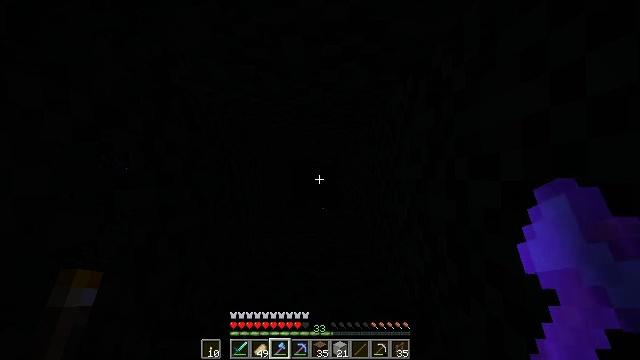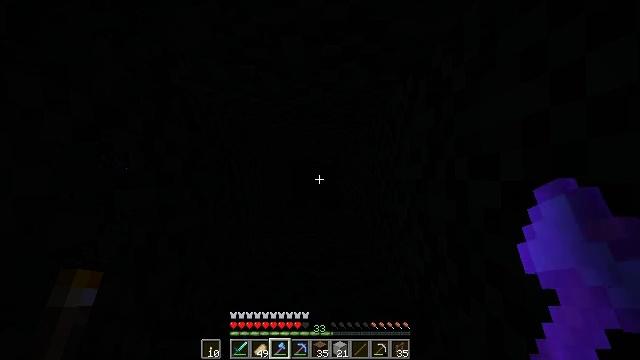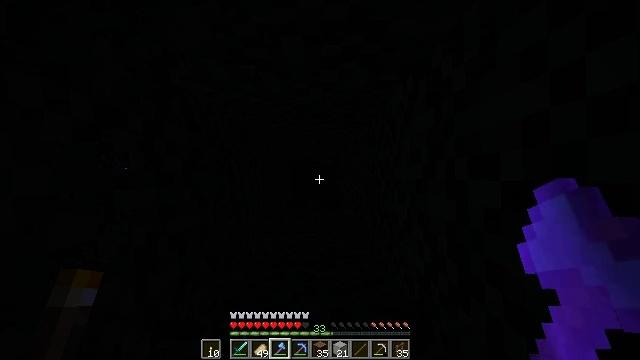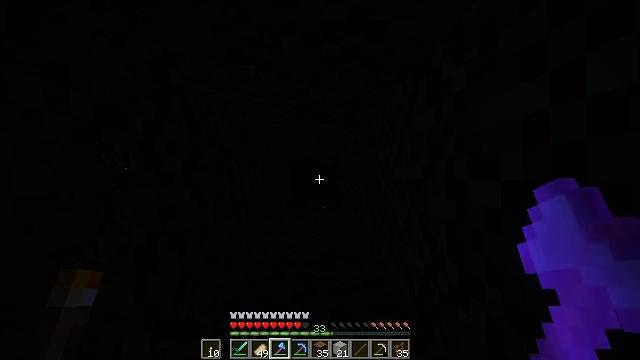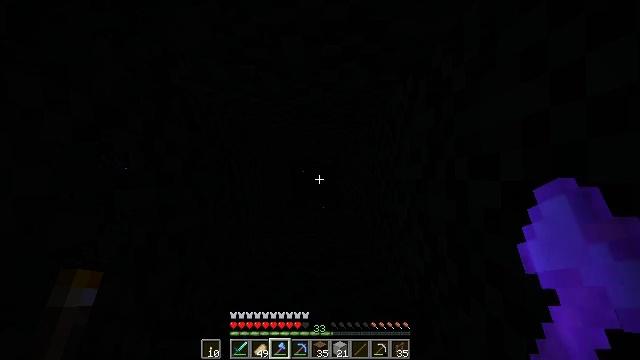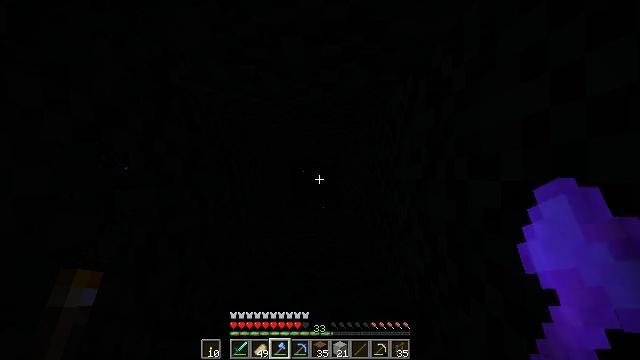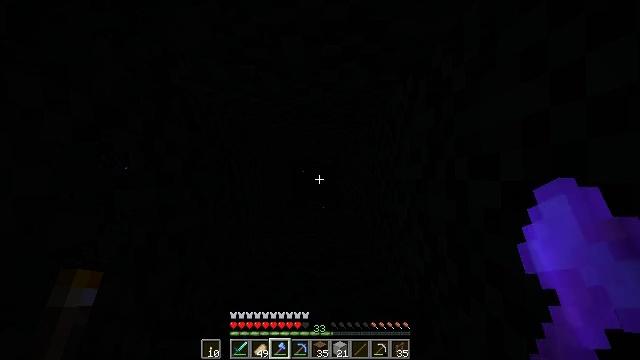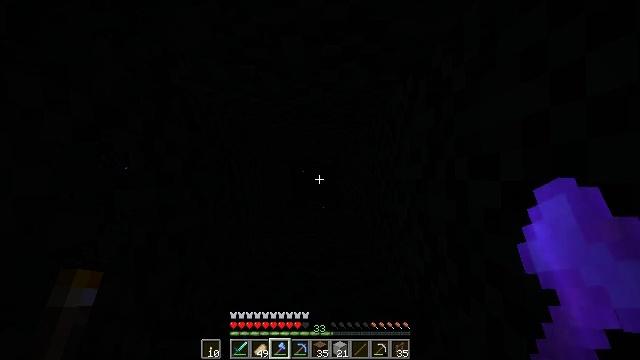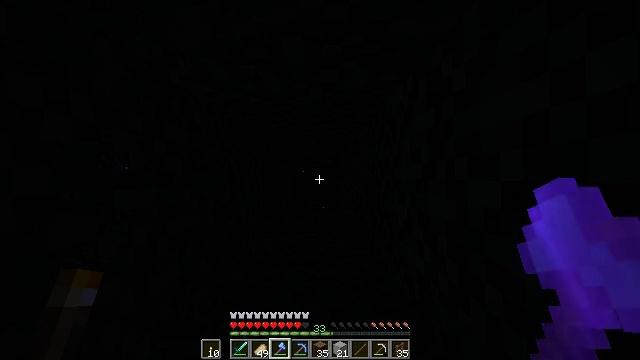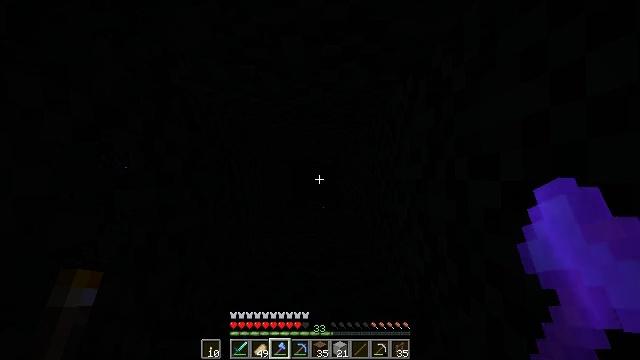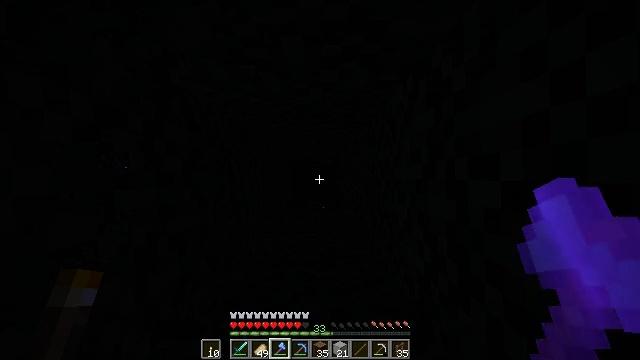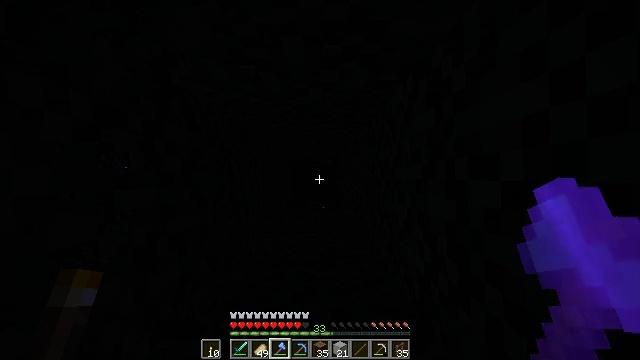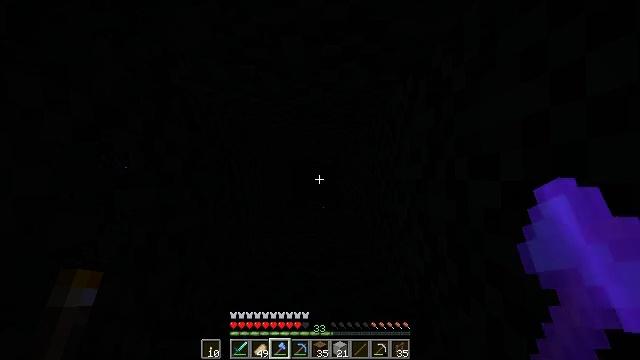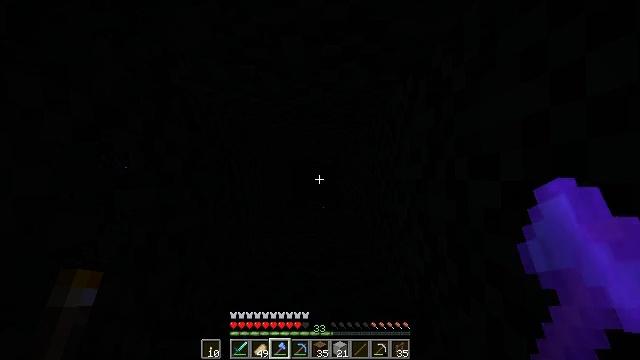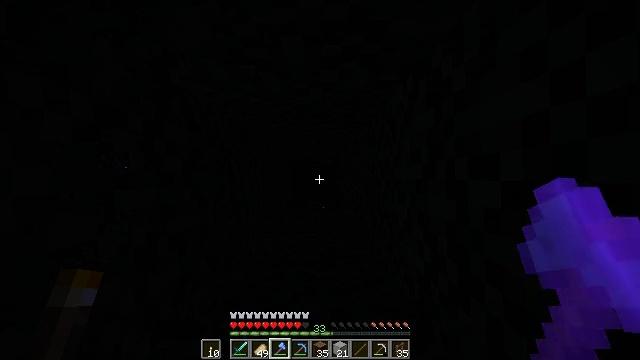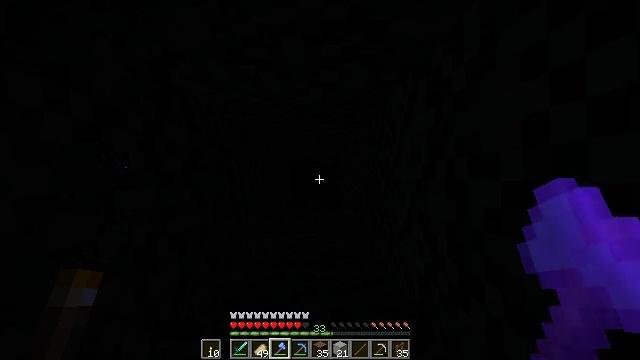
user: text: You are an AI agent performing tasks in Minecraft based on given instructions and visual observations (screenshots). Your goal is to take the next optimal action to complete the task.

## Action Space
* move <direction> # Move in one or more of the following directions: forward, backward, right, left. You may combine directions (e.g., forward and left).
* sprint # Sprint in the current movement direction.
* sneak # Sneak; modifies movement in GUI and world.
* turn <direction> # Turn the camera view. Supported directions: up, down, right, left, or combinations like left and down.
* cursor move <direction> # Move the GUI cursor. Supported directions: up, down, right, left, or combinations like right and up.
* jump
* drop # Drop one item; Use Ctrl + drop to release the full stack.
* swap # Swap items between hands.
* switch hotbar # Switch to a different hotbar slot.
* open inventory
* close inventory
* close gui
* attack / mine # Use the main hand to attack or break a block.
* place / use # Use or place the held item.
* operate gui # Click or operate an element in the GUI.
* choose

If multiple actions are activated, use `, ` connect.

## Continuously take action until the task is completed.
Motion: motion action
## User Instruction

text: Break the brown bed to remove it.
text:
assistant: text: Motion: no_op
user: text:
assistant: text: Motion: no_op
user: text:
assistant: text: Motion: no_op
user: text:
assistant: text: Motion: no_op
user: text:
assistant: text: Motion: no_op
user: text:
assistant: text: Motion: no_op
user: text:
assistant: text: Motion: no_op
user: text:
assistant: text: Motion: no_op
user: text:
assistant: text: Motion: no_op
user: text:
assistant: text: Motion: no_op
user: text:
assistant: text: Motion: no_op
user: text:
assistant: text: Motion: no_op
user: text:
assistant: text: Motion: no_op
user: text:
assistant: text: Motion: no_op
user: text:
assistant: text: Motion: no_op
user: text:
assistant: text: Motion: turn left and up
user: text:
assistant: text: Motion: turn left and up
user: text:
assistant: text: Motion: turn left and down
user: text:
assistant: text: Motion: turn left and down
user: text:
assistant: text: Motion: turn left and down
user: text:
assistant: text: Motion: turn left and down
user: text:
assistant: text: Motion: turn left and down
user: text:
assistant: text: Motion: turn down
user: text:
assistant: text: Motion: turn right and down
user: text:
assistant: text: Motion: turn right and down
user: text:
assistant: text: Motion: turn right
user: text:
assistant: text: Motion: turn right
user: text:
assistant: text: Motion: turn right
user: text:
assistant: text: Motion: no_op
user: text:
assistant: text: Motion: turn left